Question: I have written following code:
'''
var date_regex = new RegExp("\d{2}[./-]\d{2}[./-]\d{4}", "gi");
var period = "27.03.2014 - 24.04.2014";
console.log(date_regex.exec(period));
'''
I get console log : null.
I checked my code on this site and it says valid. What is wrong? Thanks for help!
'''
\d{2}[./-]\d{2}[./-]\d{4}
'''

<URL>
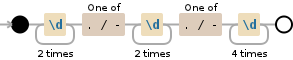
Answer: You need to escape your backslashes:
'''
var date_regex = new RegExp("\d{2}[./-]\d{2}[./-]\d{4}", "gi");
'''
---
Just as a side note, you can avoid matching strings with mismatched delimiters such as "27.01-1444" by capturing the first delimiter and matching the same one for the second delimiter via '':
'''
var date_regex = new RegExp("\d{2}([./-])\d{2}\1\d{4}", "gi");
'''